Question: I have data wherein I have a variable 'z' that contains around 4000 values for which the histogram looks like this.

Now I need to generate a random variable, call it 'random_z' which should replicate the above distribution.
What I have tried so far is to generate a normal distribution centered at 1.0 so that I can remove all those above 1.0 to get a distribution that will be similar. I have been using 'numpy.random.normal' but the problem is that I cannot set the range from 0.0 to 1.0, because usually normal distribution has a mean = 0.0 and std dev = 1.0.
Is there another way to go about generating this distribution in Python?
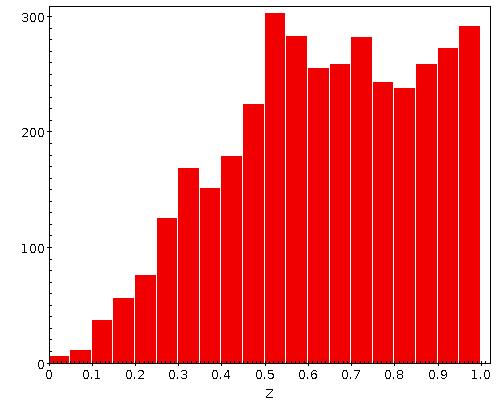
Answer: If you want to bootstrap you could use 'random.choice()' on your observed series.
Here I'll assume you'd like to smooth a bit more than that and you aren't concerned with generating new extreme values.
Use 'pandas.Series.quantile()' and a uniform [0,1] random number generator, as follows.
Training
- 'S'
Production
1. Generate a random number u between 0.0 and 1.0 the usual way, e.g., random.random()
2. return S.quantile(u)
If you'd rather use 'numpy' than 'pandas', from a quick reading it looks like you can substitute <URL> in step 2.
Principle of Operation:
From the sample S, 'pandas.series.quantile()' or 'numpy.percentile()' is used to calculate the inverse cumulative distribution function for the method of <URL> transforms a uniform [0,1] pseudo random number to a pseudo random number having the range and distribution of the sample S.
# Simple Sample Code
If you need to minimize coding and don't want to write and use functions that only returns a single realization, then it seems 'numpy.percentile' bests 'pandas.Series.quantile'.
Let S be a pre-existing sample.
u will be the new uniform random numbers
newR will be the new randoms drawn from a S-like distribution.
'''
>>> import numpy as np
'''
I need a sample of the kind of random numbers to be duplicated to put in 'S'.
For the purposes of creating an example, I am going to raise some uniform [0,1] random numbers to the third power and call that the sample 'S'. By choosing to generate the example sample in this way, I will know in advance -- from the mean being equal to the definite integral of (x^3)(dx) evaluated from 0 to 1 -- that the mean of S should be '1/(3+1)' = '1/4' = '0.25'
In your application, you would need to do something else instead, perhaps read a file, to
create a numpy array 'S' containing the data sample whose distribution is to be duplicated.
'''
>>> S = pow(np.random.random(1000),3) # S will be 1000 samples of a power distribution
'''
Here I will check that the mean of S is 0.25 as stated above.
'''
>>> S.mean()
0.25296623781420458 # OK
'''
get the min and max just to show how np.percentile works
'''
>>> S.min()
6.1091277680105382e-10
>>> S.max()
0.99608676594692624
'''
The numpy.percentile function maps 0-100 to the range of S.
'''
>>> np.percentile(S,0) # this should match the min of S
6.1091277680105382e-10 # and it does
>>> np.percentile(S,100) # this should match the max of S
0.99608676594692624 # and it does
>>> np.percentile(S,[0,100]) # this should send back an array with both min, max
[6.1091277680105382e-10, 0.99608676594692624] # and it does
>>> np.percentile(S,np.array([0,100])) # but this doesn't....
Traceback (most recent call last):
File "<stdin>", line 1, in <module>
File "/usr/lib/python2.7/dist-packages/numpy/lib/function_base.py", line 2803, in percentile
if q == 0:
ValueError: The truth value of an array with more than one element is ambiguous. Use a.any() or a.all()
'''
This isn't so great if we generate 100 new values, starting with uniforms:
'''
>>> u = np.random.random(100)
'''
because it will error out, and the scale of u is 0-1, and 0-100 is needed.
This will work:
'''
>>> newR = np.percentile(S, (100*u).tolist())
'''
which works fine but might need its type adjusted if you want a numpy array back
'''
>>> type(newR)
<type 'list'>
>>> newR = np.array(newR)
'''
Now we have a numpy array. Let's check the mean of the new random values.
'''
>>> newR.mean()
0.25549728059744525 # close enough
'''